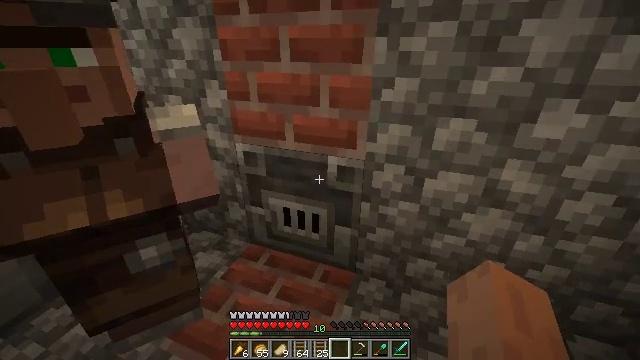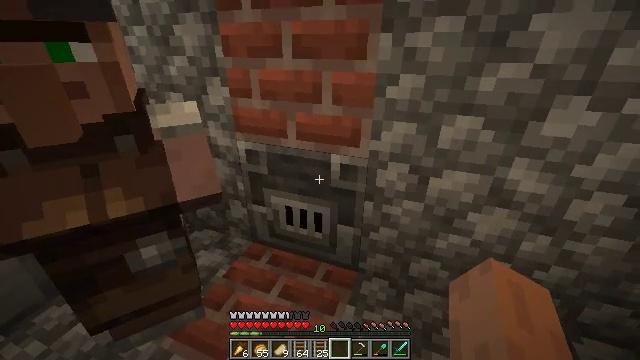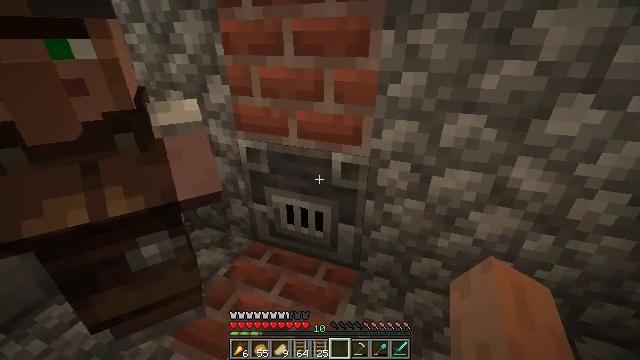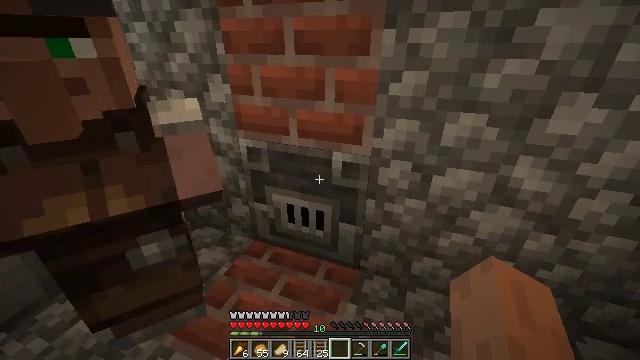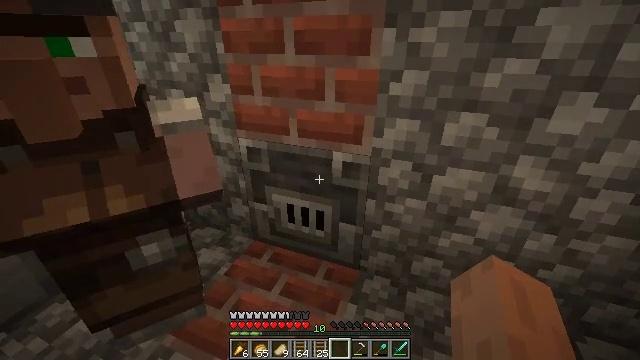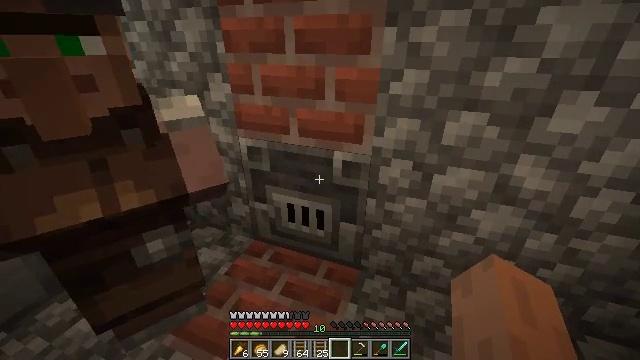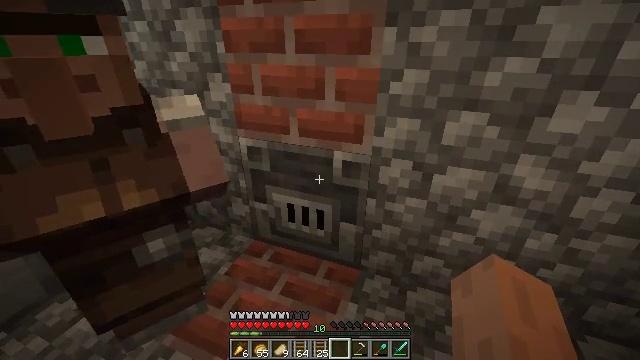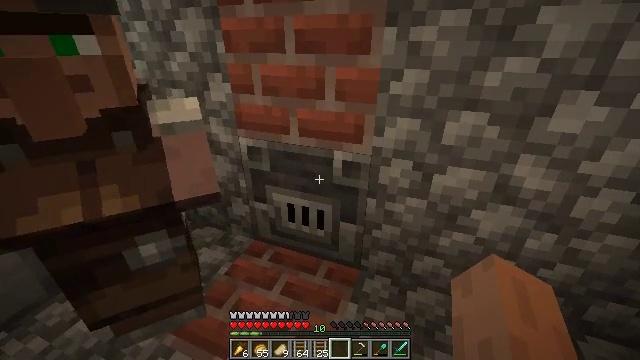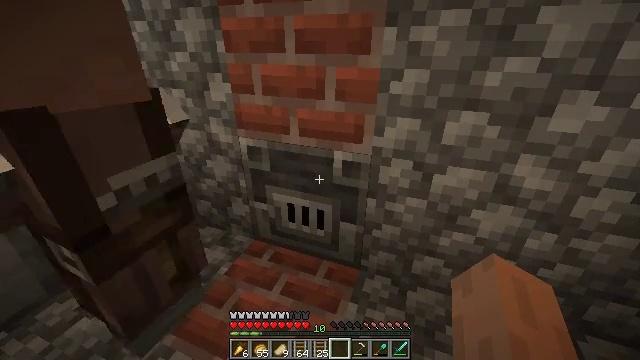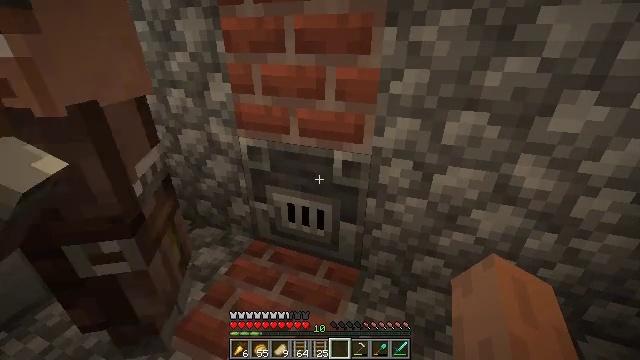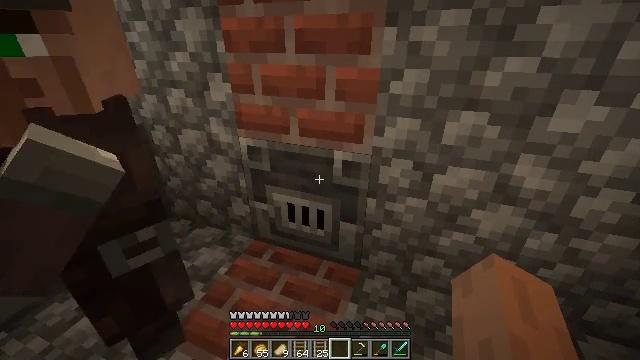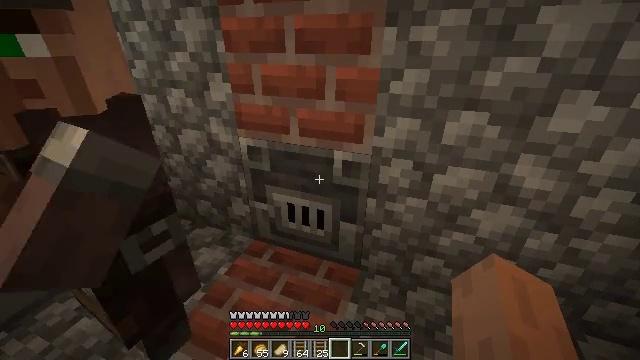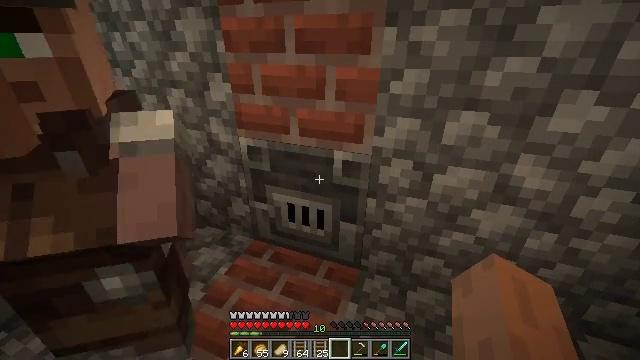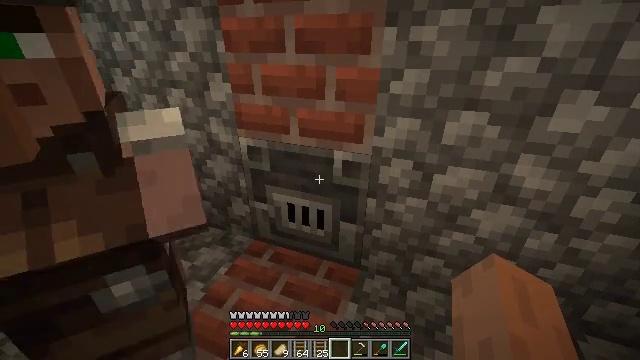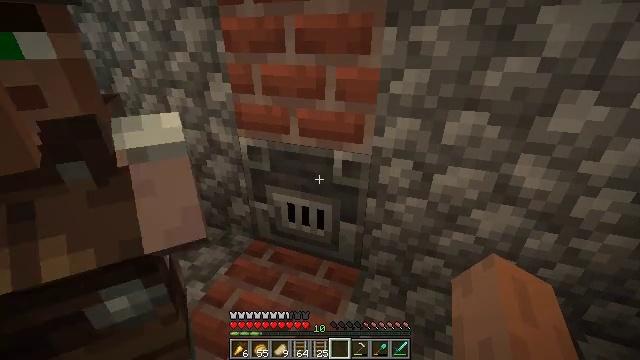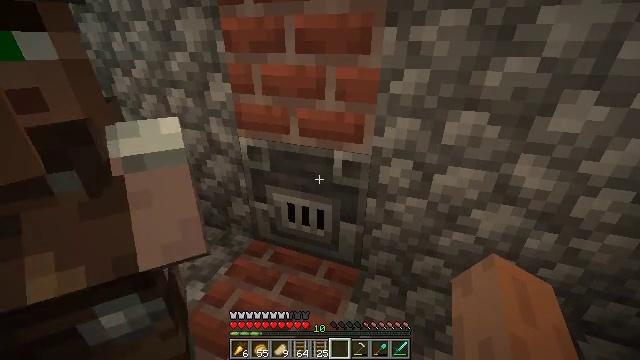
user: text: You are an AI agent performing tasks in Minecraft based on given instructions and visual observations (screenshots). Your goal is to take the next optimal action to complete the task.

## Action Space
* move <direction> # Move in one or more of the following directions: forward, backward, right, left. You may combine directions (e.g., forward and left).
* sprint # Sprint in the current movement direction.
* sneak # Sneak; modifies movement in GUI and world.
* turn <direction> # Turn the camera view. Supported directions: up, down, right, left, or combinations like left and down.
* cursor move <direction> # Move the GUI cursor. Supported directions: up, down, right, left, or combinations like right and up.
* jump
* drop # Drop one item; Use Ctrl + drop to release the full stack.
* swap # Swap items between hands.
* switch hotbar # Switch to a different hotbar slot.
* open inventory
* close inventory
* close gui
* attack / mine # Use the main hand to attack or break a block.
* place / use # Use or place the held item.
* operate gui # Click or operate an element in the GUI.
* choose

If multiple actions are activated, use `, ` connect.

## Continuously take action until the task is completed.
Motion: motion action
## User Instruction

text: Collect the blast furnace by mining it.
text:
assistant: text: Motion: no_op
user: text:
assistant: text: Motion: no_op
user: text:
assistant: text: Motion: no_op
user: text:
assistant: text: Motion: no_op
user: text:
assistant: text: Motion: no_op
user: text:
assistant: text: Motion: no_op
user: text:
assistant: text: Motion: no_op
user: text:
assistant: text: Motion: no_op
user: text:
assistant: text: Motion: no_op
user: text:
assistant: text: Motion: no_op
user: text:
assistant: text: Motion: no_op
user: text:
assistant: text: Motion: no_op
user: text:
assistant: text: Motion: no_op
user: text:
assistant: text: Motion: no_op
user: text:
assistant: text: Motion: no_op
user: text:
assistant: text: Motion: no_op
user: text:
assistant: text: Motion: no_op
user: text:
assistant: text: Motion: no_op
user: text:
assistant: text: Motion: no_op
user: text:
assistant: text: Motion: no_op
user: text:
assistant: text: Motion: open inventory
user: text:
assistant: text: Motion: open inventory
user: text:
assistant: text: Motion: open inventory
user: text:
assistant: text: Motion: no_op
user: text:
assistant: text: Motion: no_op
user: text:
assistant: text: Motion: cursor move right
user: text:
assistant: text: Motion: cursor move right
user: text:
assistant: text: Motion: no_op
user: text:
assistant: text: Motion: no_op
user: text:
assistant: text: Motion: cursor move right